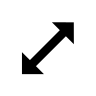
Cursor type: resize_sw
OS/theme: linux-apple-cursor
Variant: black